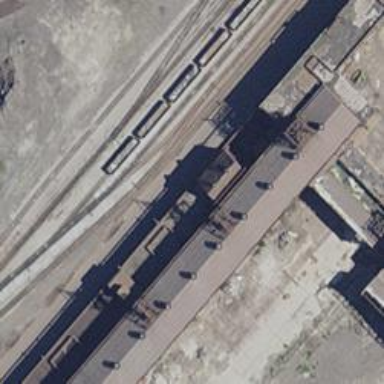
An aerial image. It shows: Rail spur service.